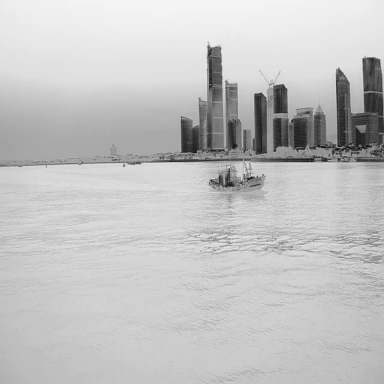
There are two objects shown in the infrared image, including a bulk_carrier, and a container_ship.